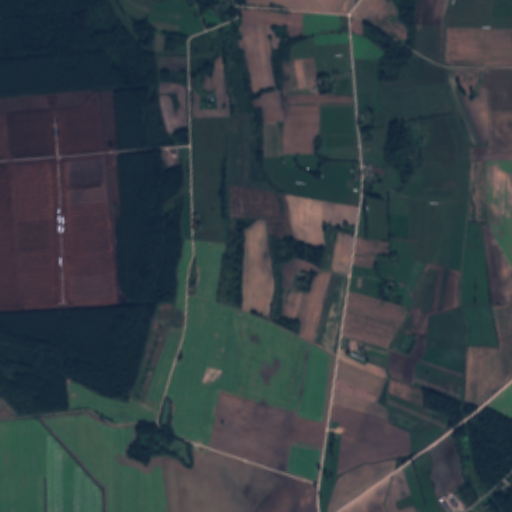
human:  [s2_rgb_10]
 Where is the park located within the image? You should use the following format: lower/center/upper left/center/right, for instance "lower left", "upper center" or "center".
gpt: The park is located in the lower right of the image.
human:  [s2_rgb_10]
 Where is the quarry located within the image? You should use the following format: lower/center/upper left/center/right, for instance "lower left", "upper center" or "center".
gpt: The quarry is located in the upper left of the image.
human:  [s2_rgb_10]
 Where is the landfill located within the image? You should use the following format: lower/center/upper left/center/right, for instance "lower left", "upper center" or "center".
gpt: There is no landfill in the image.